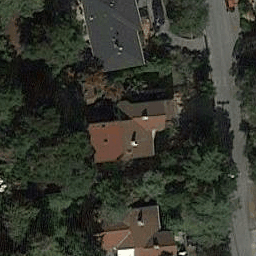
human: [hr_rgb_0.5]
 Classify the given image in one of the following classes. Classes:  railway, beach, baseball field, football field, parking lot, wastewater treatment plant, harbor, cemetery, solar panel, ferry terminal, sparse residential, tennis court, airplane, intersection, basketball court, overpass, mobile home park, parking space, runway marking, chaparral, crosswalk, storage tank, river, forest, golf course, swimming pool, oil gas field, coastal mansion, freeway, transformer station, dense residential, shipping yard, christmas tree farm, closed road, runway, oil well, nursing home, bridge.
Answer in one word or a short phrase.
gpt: sparse residential